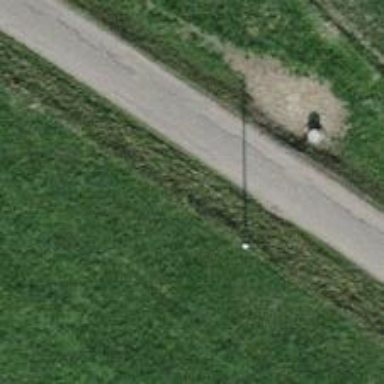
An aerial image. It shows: Communication pole.